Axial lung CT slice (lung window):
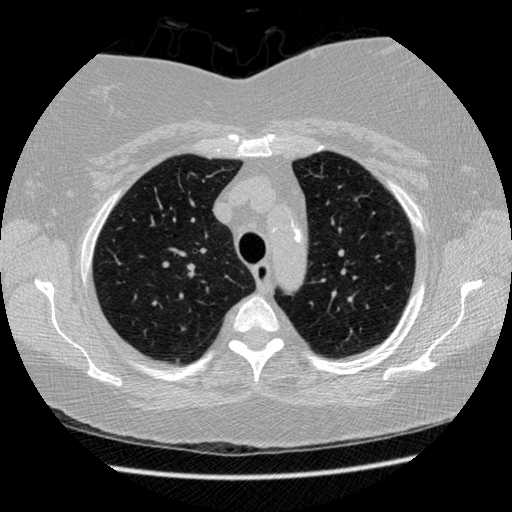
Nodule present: no